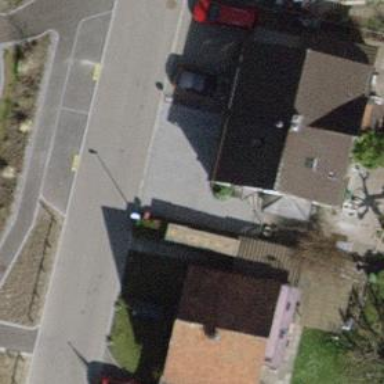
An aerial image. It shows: Terrace building.